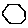
Label: hexagon